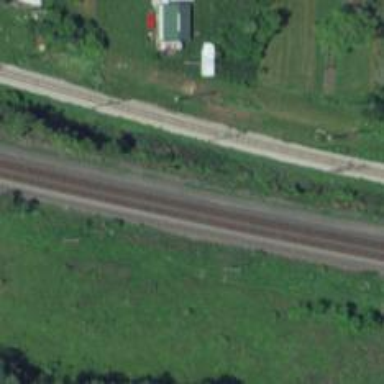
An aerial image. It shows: Railway track.